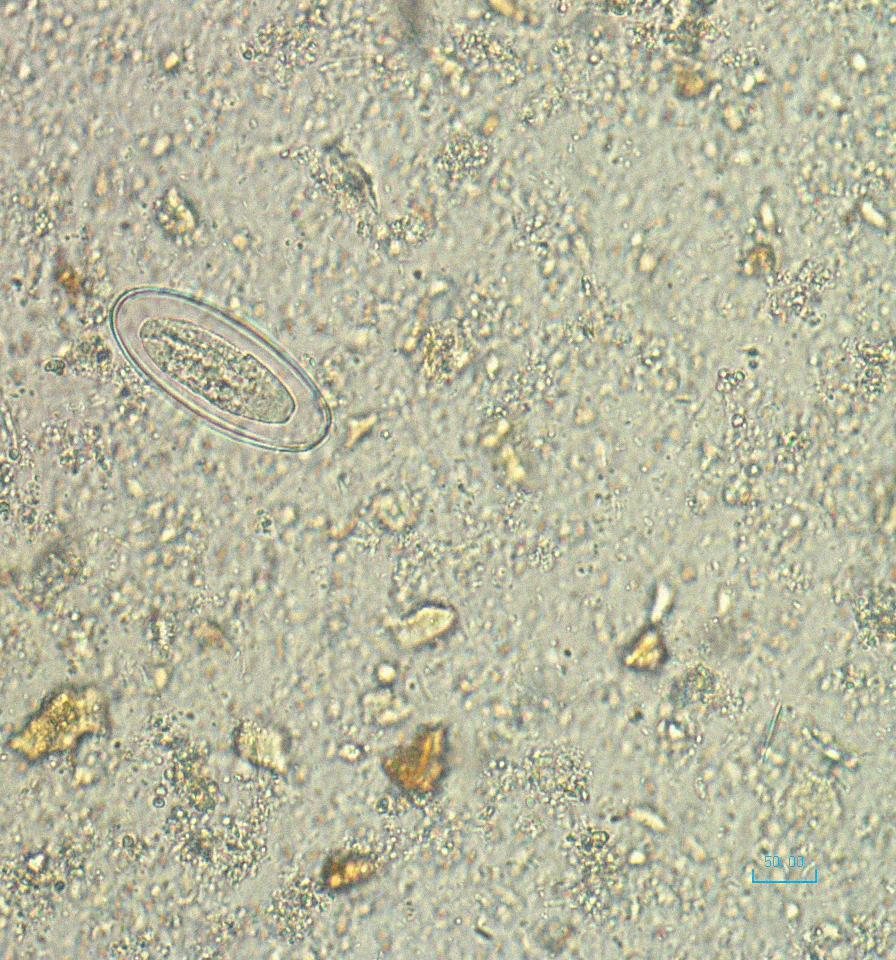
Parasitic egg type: Enterobius vermicularis